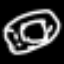
Label: donut